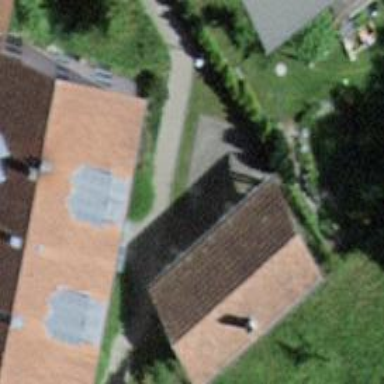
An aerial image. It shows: Shed building.